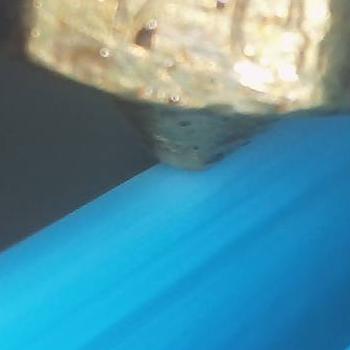
Flow rate: 168%